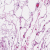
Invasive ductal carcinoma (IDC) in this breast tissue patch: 0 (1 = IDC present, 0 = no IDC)